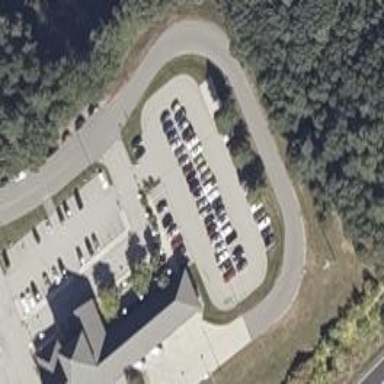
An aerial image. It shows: Paved parking area with facilities for bus park and ride.